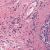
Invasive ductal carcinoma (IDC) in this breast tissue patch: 0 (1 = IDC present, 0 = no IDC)